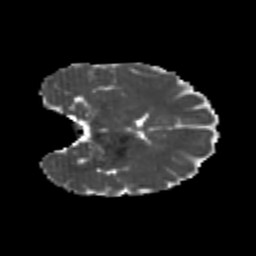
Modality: MD
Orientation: coronal
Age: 25
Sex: female
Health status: healthy
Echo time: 0.074 s